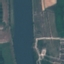
Label: River